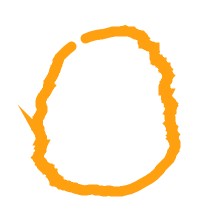
Shape: circle